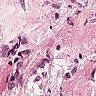
Metastatic tissue present: yes